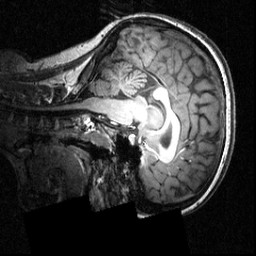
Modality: T1w
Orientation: sagittal
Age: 20
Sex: female
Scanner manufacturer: siemens
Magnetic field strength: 3.951 T
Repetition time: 1.5 s
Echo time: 0.00335 s